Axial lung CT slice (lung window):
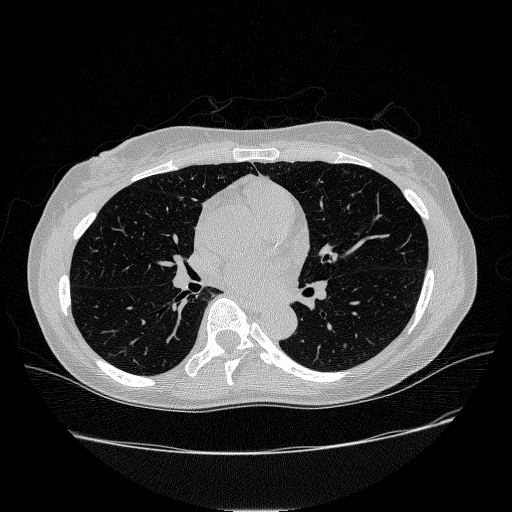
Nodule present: no